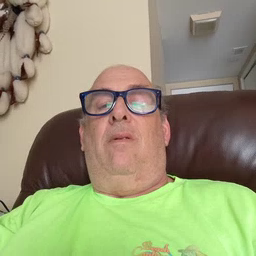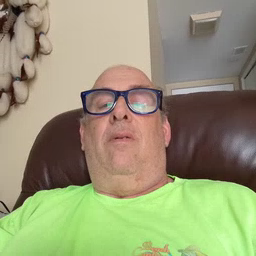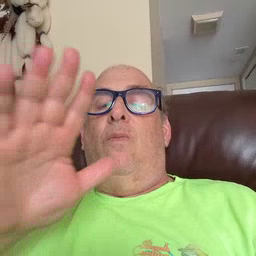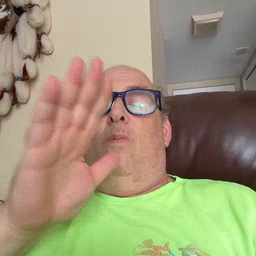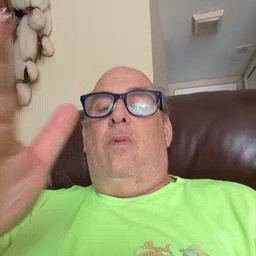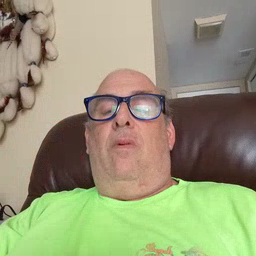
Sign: grandma